Question: I am looking for how to make a boxplot with multiple variables. I work on species presence data following a latitudinal gradient. And I can't get all my species boxplot on the same graphic. I used this script, but I have 42 species it will be complicated to do it one by one.
'''
Euphau<- read.csv("clip_euphau_past.csv", sep=";", dec=",")
ggplot(Euphau)+
geom_violin(aes(x=Euphau$Euphausia_crystallorophias, y = Euphau$Latitude))+
xlab("species") +
ylab("Latitude")
'''
Here is my data:

'''
Latitude Euphausia_crystallorophias Euphausia_frigida Euphausia_longirostris Euphausia_lucens Euphausia_similis
1 -69.050 0 0 0 0 0
2 -69.052 0 0 1 0 0
3 -69.000 0 0 1 0 0
4 -68.999 0 1 0 1 0
5 -68.987 1 1 0 1 0
6 -68.980 0 1 1 1 1
7 -68.966 0 0 0 0 0
8 -68.956 1 0 0 0 1
9 -68.946 0 0 0 0 1
10 -68.945 1 0 0 0 1
11 -68.900 0 0 0 0 0
'''
To summarize, I want to make a graph with a boxplot for each species according to their presence or not at latitude.
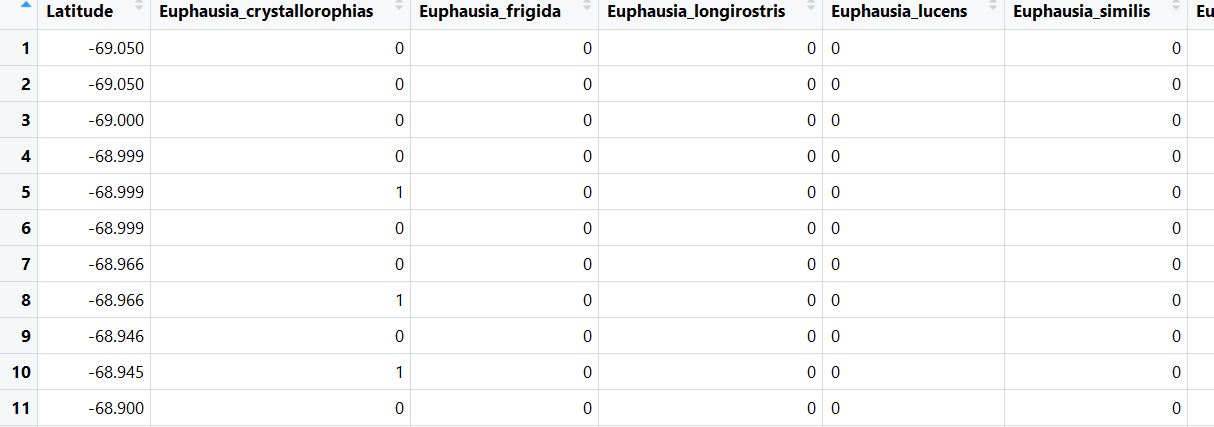
Answer: You haven't provided much data, but is this what you're looking for?
'''
library(tidyr)
library(dplyr)
pivot_longer(Euphau, -Latitude) %>%
ggplot() +
geom_violin(aes(x=name, y = Latitude, fill = as.factor(value)))+
scale_fill_discrete(labels = c("Absent","Present")) +
labs(x = "Species", y = "Latitude", fill = "") +
theme(axis.text.x = element_text(angle = 45, vjust = 1, hjust=1))
'''
<URL>